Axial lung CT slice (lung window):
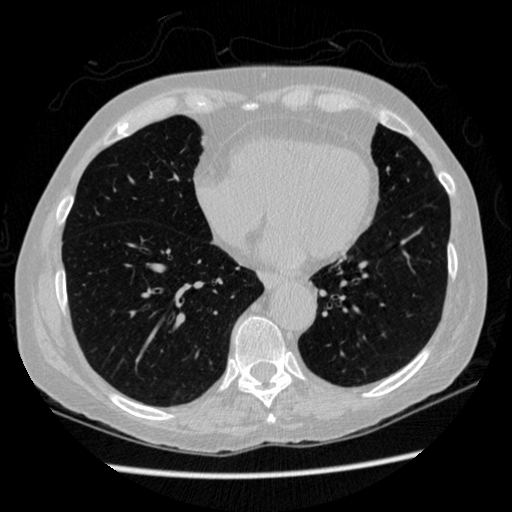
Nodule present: no